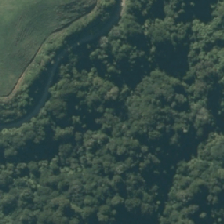
Land cover: indigenous_forest